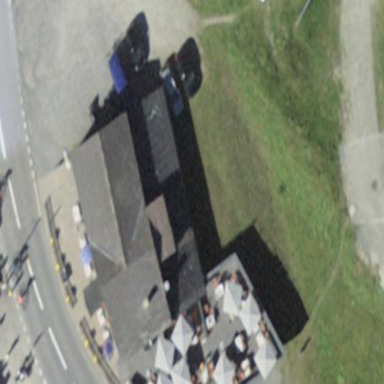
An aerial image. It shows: Restaurant building.